Field crop: maize
Growth stage: 2
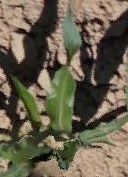
Species: maize